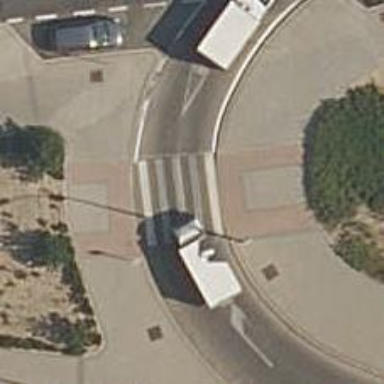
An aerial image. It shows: Uncontrolled zebra crossing on the road.